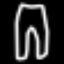
Label: pants